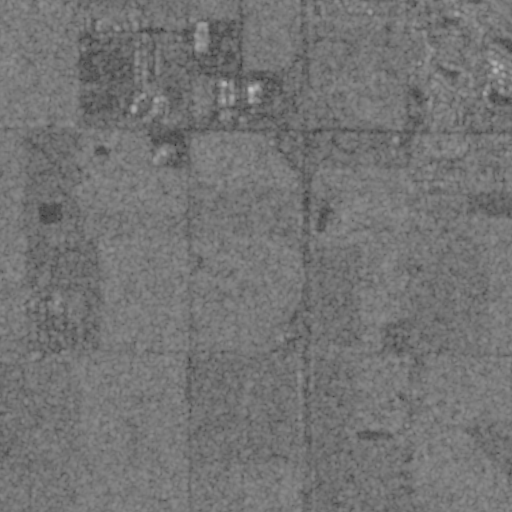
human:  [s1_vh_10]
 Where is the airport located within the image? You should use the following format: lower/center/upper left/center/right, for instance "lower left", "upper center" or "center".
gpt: The airport is located in the lower right of the image.
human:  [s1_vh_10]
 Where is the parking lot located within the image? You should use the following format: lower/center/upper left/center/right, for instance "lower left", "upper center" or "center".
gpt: The parking lot is located in the upper left of the image.
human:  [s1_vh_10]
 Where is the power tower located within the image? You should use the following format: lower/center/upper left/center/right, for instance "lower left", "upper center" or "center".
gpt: The power tower is located in the center of the image.
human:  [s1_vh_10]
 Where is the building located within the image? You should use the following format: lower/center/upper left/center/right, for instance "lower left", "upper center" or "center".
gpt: The building is located in the upper of the image.
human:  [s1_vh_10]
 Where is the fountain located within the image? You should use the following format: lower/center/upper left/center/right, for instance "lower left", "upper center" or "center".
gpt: The fountain is located in the upper left of the image.
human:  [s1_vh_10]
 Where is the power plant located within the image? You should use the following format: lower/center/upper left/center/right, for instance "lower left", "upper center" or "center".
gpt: There is no power plant in the image.

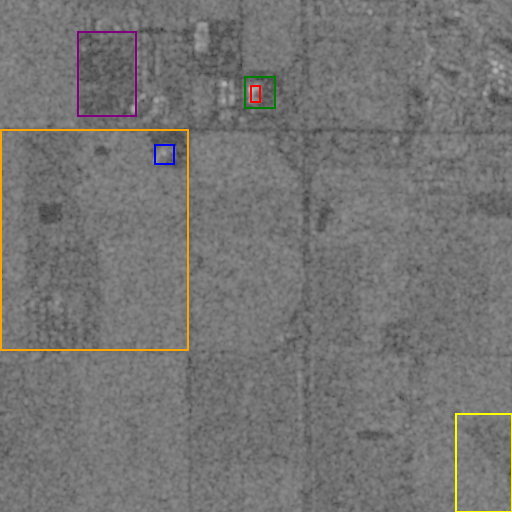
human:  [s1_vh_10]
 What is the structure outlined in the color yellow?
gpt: The structure outlined in yellow is an airport.
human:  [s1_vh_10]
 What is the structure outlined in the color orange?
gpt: The structure outlined in orange is a crop field.
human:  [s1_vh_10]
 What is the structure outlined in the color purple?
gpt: The structure outlined in purple is a park.
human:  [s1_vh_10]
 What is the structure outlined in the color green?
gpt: The structure outlined in green is a parking lot.
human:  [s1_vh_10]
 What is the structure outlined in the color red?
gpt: The structure outlined in red is a building.
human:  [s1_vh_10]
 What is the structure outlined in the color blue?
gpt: The structure outlined in blue is a building.
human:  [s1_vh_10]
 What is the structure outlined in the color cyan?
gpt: There is no cyan outline.